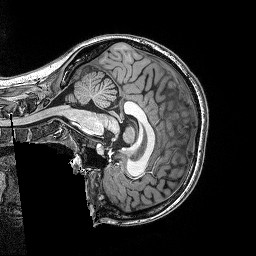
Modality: T1w
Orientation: sagittal
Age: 22
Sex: female